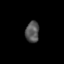
Tissue: skin
Cell type: Epithelial cells
Senescence score: 0.2861
Nuclear area (px): 284
Mean DAPI intensity: 85.581